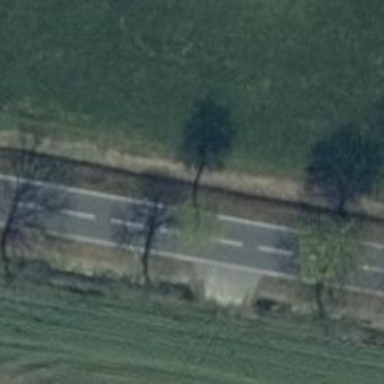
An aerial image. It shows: Row of deciduous broadleaved trees.